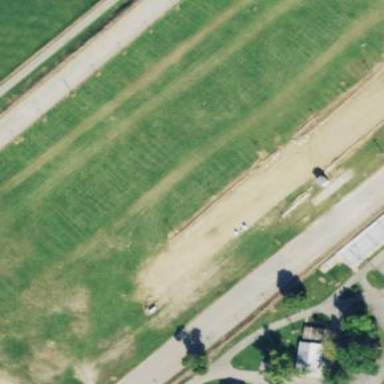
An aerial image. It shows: Track designed for horse racing in leisure land setting.